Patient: sex M, age 69
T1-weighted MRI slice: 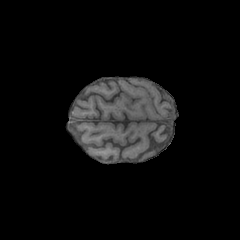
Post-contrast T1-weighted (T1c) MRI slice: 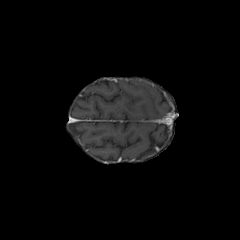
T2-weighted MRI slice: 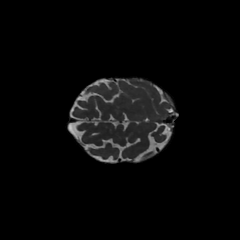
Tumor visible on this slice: no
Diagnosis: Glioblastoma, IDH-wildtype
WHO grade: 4